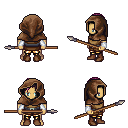
a pixel art fantasy rpg character, male body template, human, tanned skin, leather chest armor, gold greaves, pink long bangs hairstyle, cloth hood, white cloth bracers, brown shoes, spear, four views (front, back, left, right), 2x2 character sprite sheet, small pixel art, hard edges, no anti-aliasing